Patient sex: M
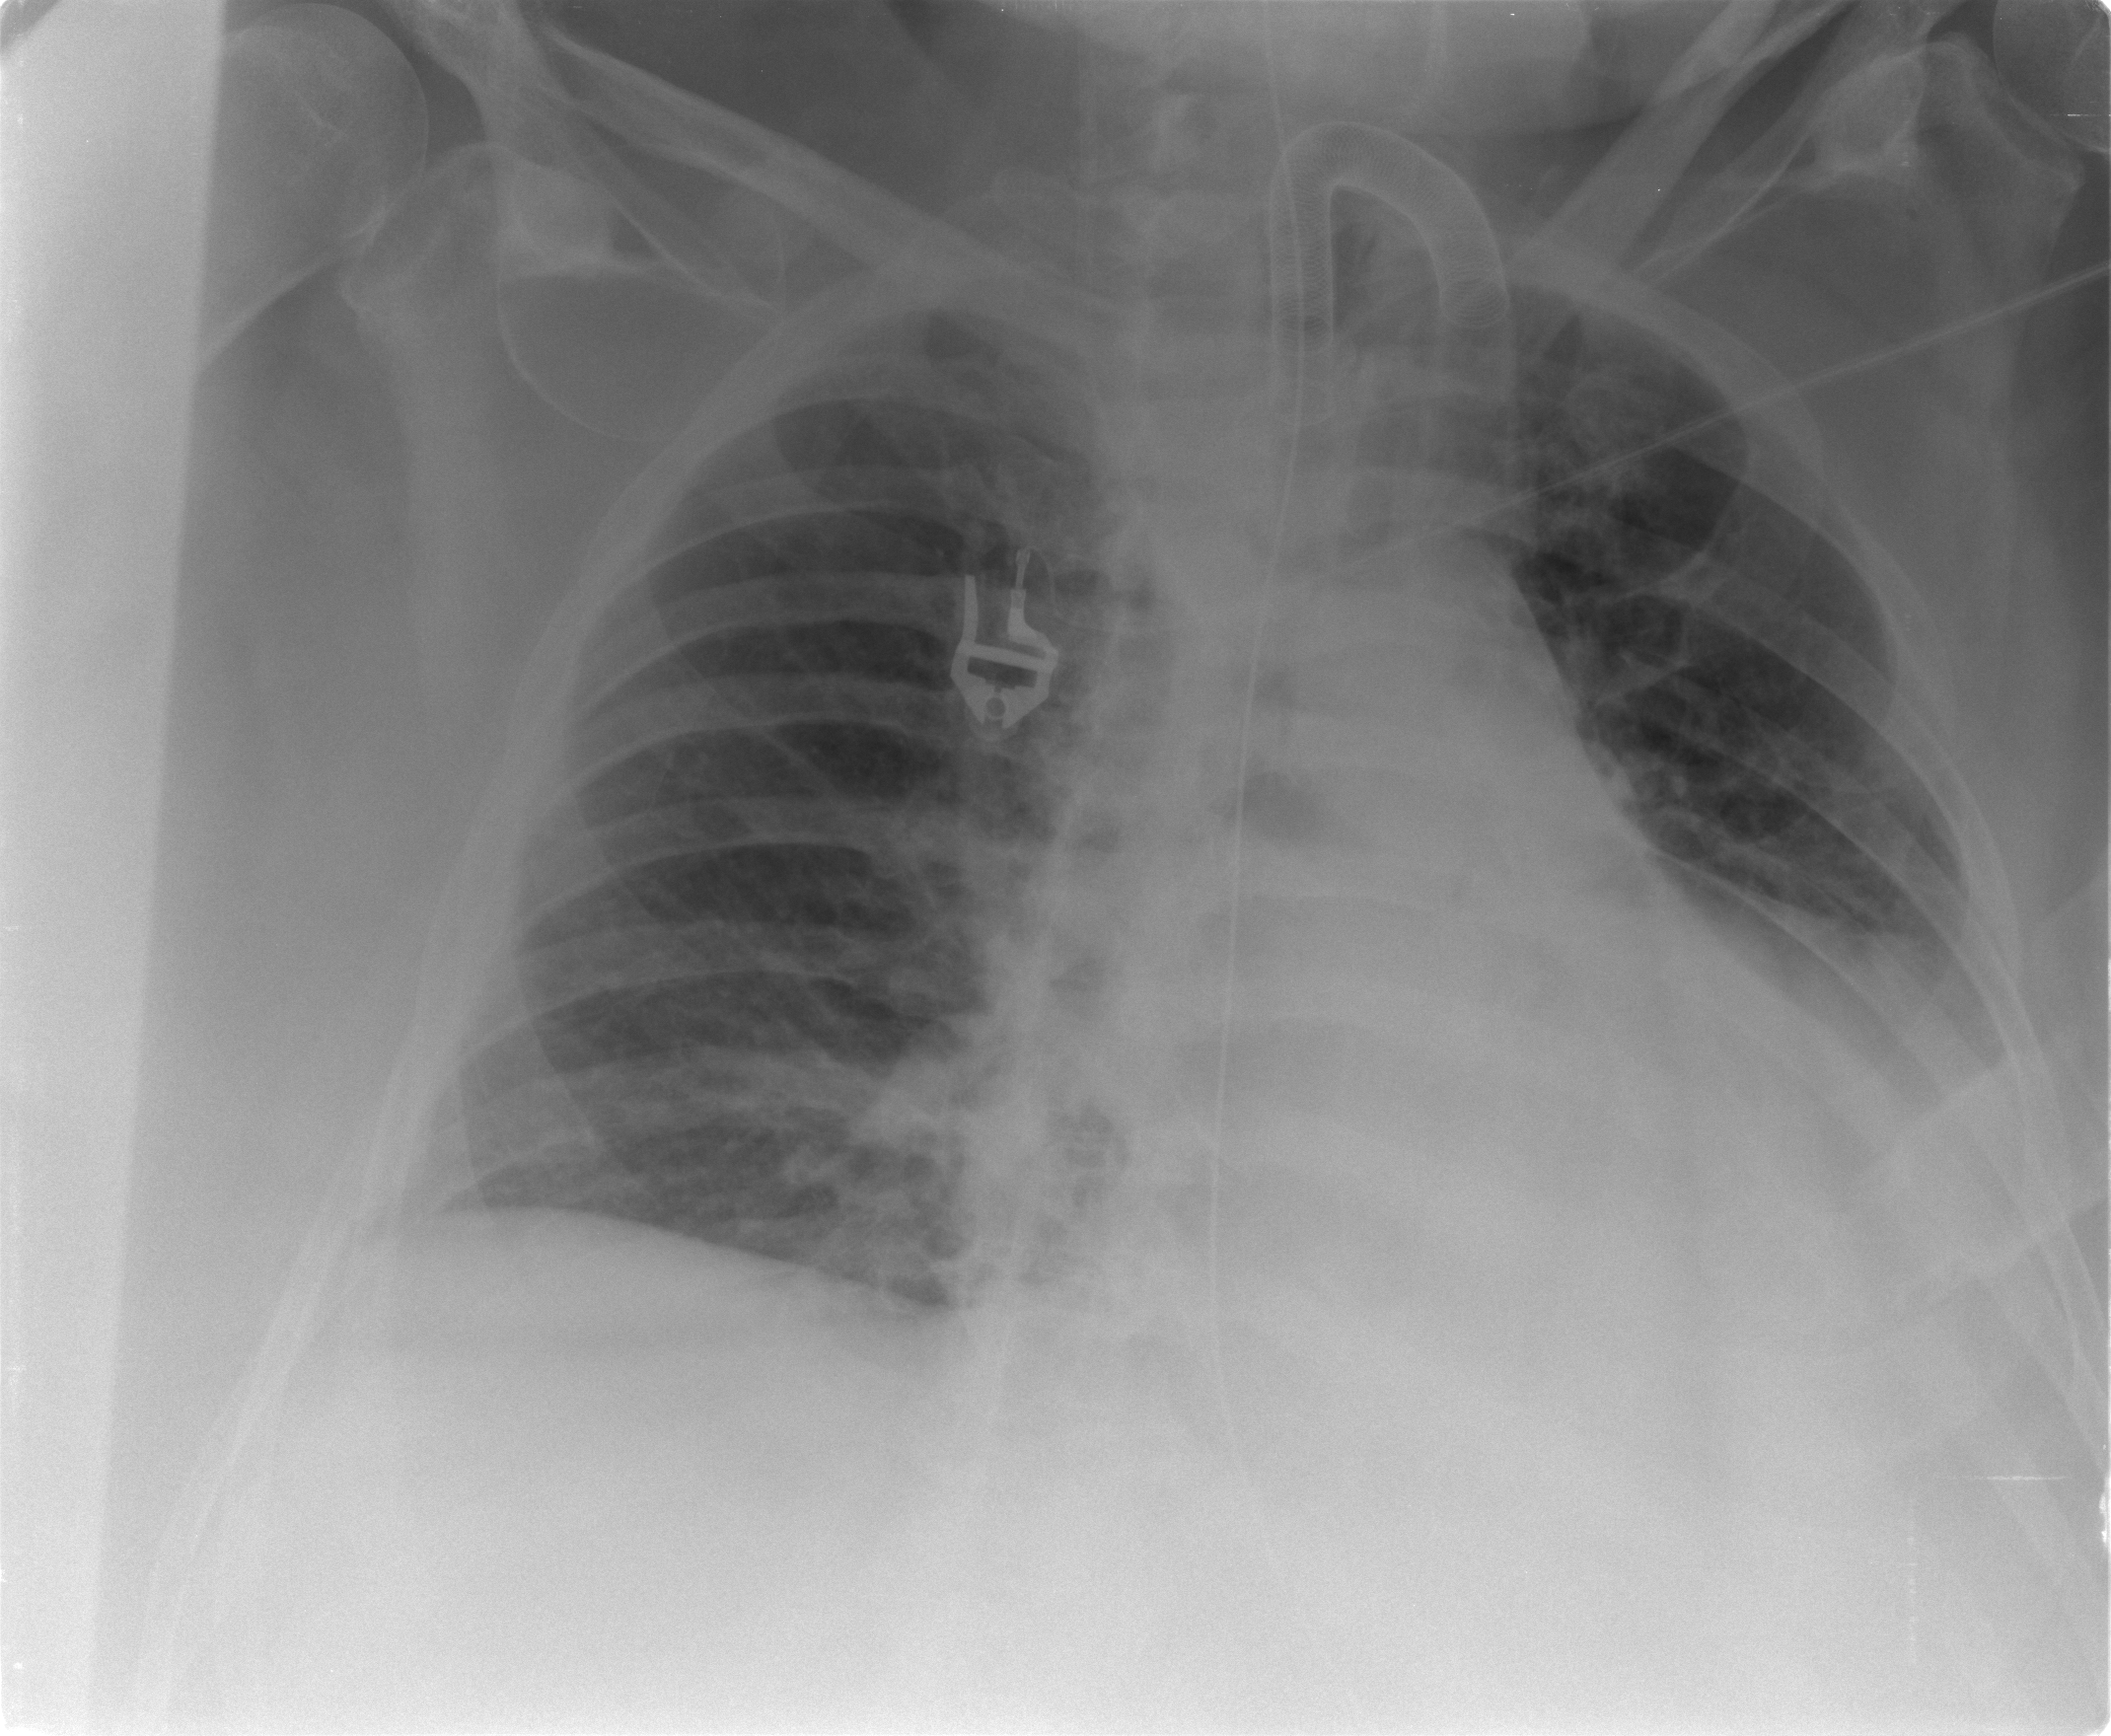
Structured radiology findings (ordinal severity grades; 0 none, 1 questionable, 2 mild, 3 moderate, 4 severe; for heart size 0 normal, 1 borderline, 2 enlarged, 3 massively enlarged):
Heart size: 2
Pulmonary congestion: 2
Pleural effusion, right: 1
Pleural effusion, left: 2
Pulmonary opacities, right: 1
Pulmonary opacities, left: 0
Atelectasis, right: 2
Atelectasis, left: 2